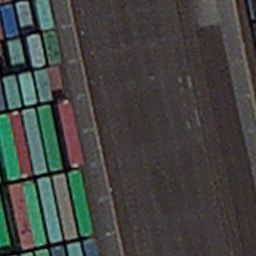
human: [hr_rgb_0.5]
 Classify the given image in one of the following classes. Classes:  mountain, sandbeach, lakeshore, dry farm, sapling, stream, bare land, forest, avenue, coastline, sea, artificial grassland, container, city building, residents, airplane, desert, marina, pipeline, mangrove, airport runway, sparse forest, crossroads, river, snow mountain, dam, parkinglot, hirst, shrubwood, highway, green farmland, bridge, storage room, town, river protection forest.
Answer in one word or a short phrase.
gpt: container